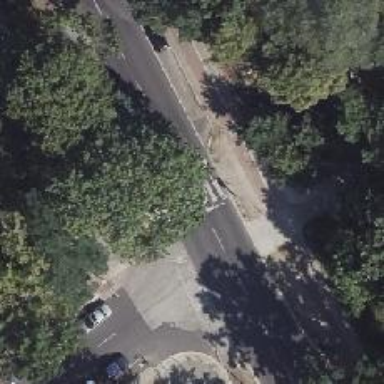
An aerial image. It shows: Marked zebra crossing.